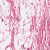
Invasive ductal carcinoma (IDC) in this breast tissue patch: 0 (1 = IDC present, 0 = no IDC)